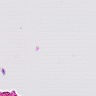
Metastatic tissue present: no